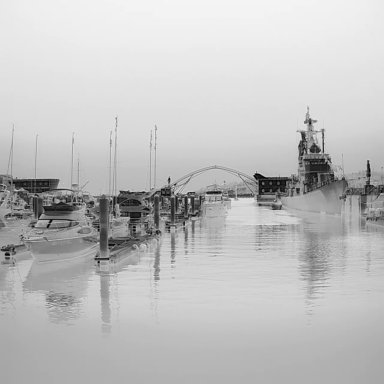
There are three canoes in the infrared image.